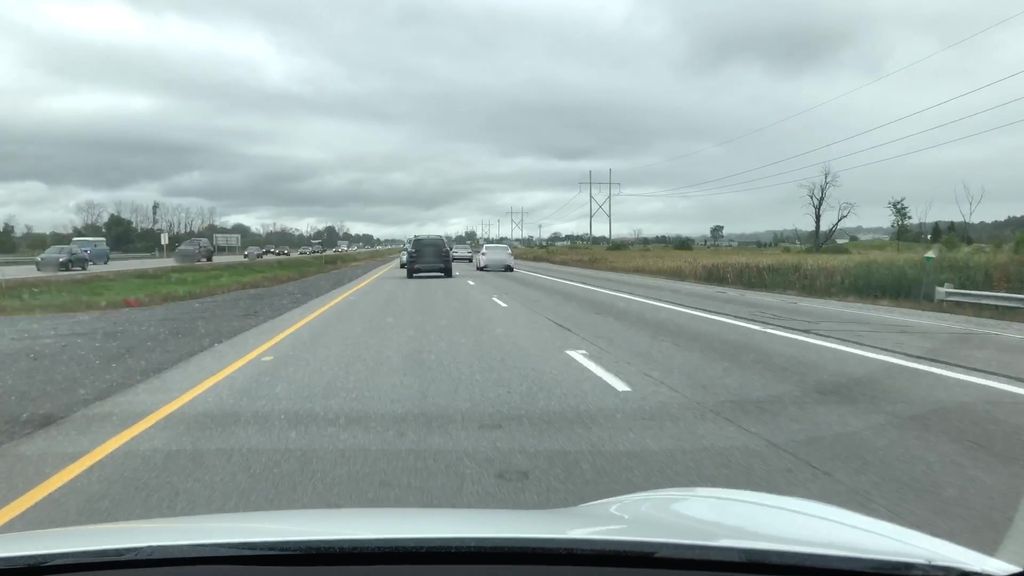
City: ottawa-gatineau